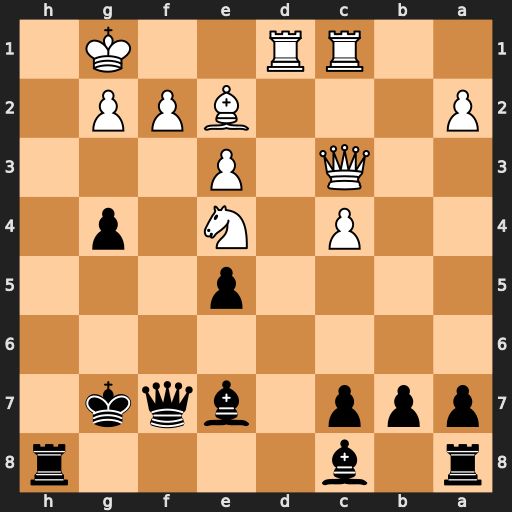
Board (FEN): r1b4r/ppp1bqk1/8/4p3/2P1N1p1/2Q1P3/P3BPP1/2RR2K1
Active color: b
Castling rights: -
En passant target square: -
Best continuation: Qh5 Qxe5+ Qxe5